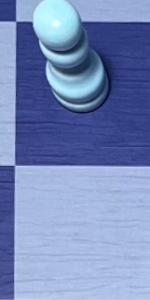
Label: Empty